Aerial crown-view tile of a tropical tree (Barro Colorado Island, Panama), acquired 20250915:
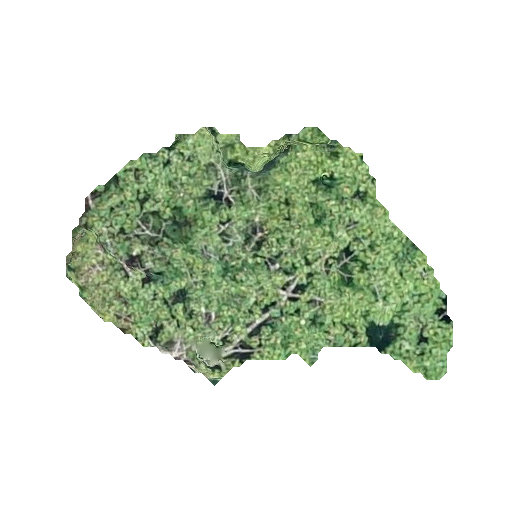
Species: Ochroma pyramidale
GBIF accepted scientific name: Ochroma pyramidale
Crown area: 98.394 m²